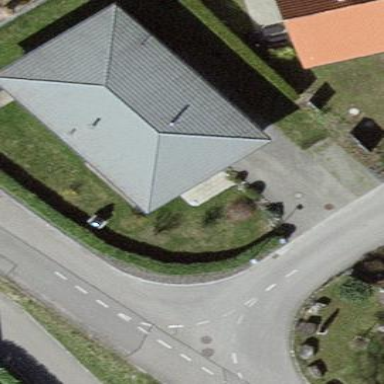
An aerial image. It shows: Detached building.